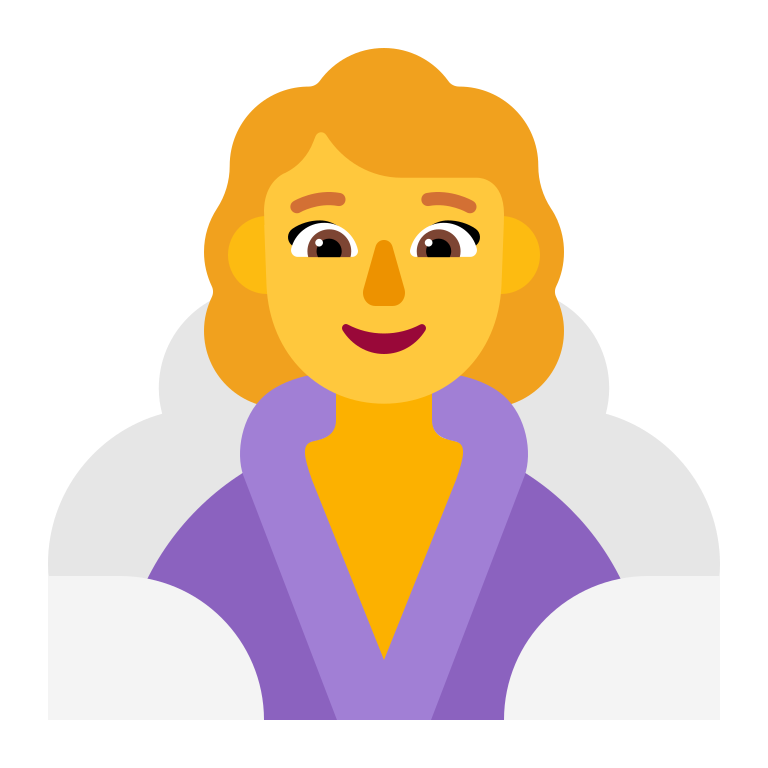
woman in steamy room flat default